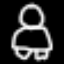
Label: frog